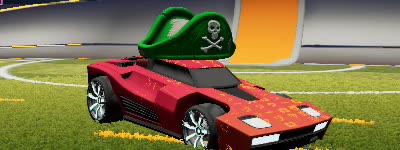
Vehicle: breakout